Question:
I would like to do some operation when a new mail comes to mailbox. For that I am using Item_Add() Event
'''
Private Sub myOlItems_ItemAdd(ByVal Item As Object)
... Do Something
Exit Sub
'''
The issue I am facing here is that this even get fired only when a new mail comes in "Inbox" folder under "Outlook Data File". But I used to receive mails in the other "Inbox" folder marked by second red arrow (third last folder)
Due to this problem My Item_Add() event is not being triggered & resulting to my outlook macro Fail.
Please do help if you have some valuable inputs.
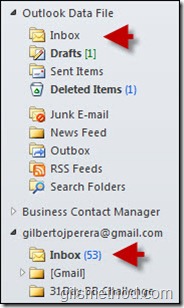
Answer: It sounds like you only initialized the handler for the Inbox DefaultFolder (olFolderInbox). You also must add a handler to the Inbox folder for gilbertojperera@gmail.com.